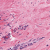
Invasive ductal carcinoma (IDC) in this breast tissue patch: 1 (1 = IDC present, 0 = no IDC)